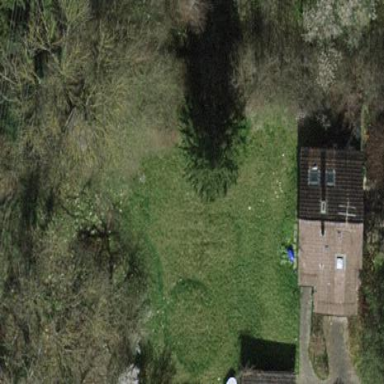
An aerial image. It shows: Garden surrounded by fence.